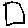
Label: square